Question: I am trying to crate a Custom UI similar to pulse android app. As I understand, to start with I have to first create a custom button as shown on the below image marked.

My button has an image and text overlay on it. I know it is a basic question, but I am facing this issue, as I am a beginner to android development. Please do help me to understand how to go with this.
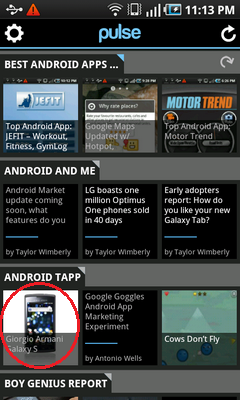
Answer: Please accept the answer if it answered your question.
Now about the part with grid integration: save the XML content of the example above (RelativeLayout + ImageView + TextView), into a new XML file, let it be 'layout/grid_item.xml'.
Add a unique 'id' for the 'ImageView' and 'TextView'
Then in the 'getView()' method of your adapter inflate that layout and find the ImageView and TextView by id, and set appropriate content.
Note, this is not full source code, but a basic scheleton should look like this:
'''
public View getView(int position, View convertView, ViewGroup parent) {
....
convertView = mInflater.inflate(R.layout.grid_item, null);
....
ImageView myImage=(ImageView)convertView.findViewById(R.id.my_image);
TextView myTextView=(TextView)convertView.findViewById(R.id.my_textview);
myImage.setImageResource(...);
myTextView.setText(...);
...
return convertView
}
'''